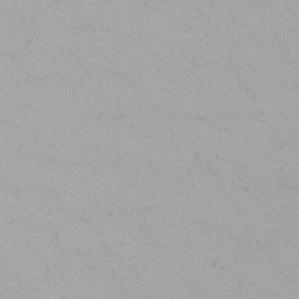
Label: frost